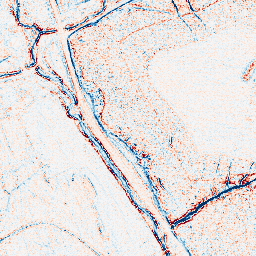
Category: edge_preserving
Decomposition family: bilateral
Decomposition parameters: d: 5
sigma_color: 150
sigma_space: 75
Upsampling method: nearest
Upsampling parameters: scale: 2
Upsampling scale: 2